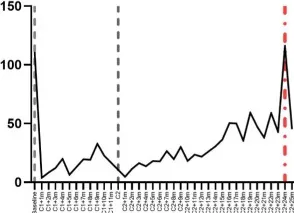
Longitudinal dynamics in absolute counts of lymphocyte subpopulations in the peripheral blood by flow cytometry during alemtuzumab treatment in the patient. And an increase in the absolute counts of Th1 memory cells , specially Th1 central memory cells.
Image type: pathology (fish)